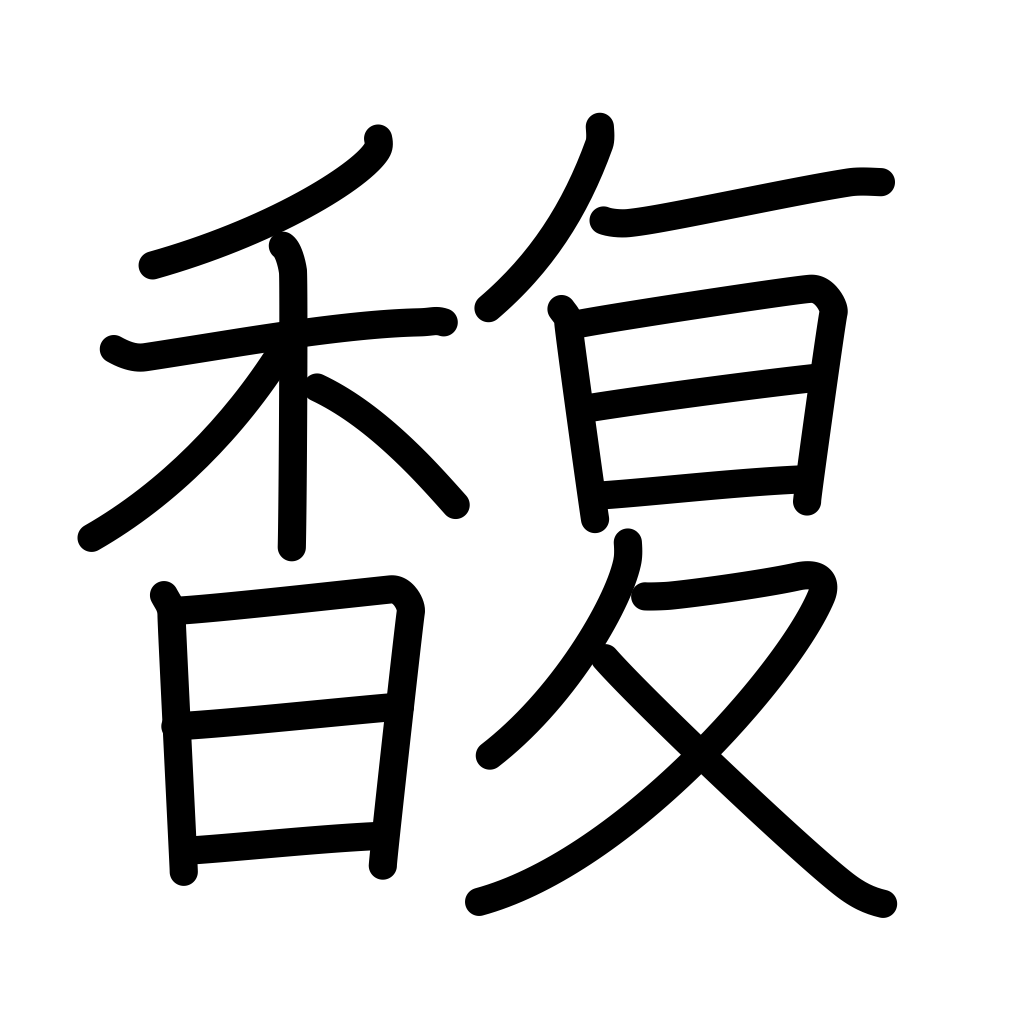
Meaning: perfume